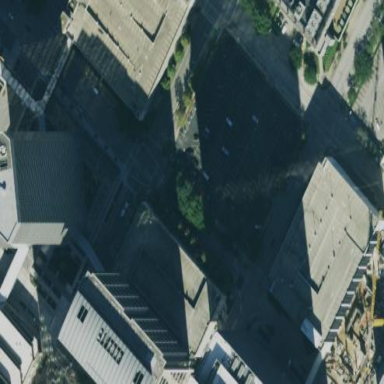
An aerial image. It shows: Multi-storey parking building.